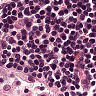
Metastatic tissue present: no